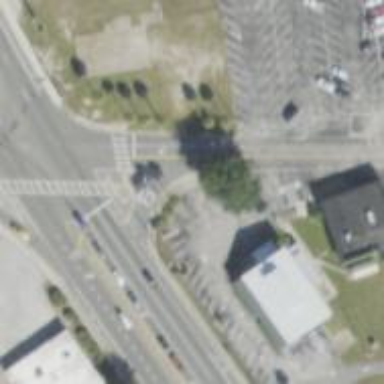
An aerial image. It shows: Uncontrolled road crossing.